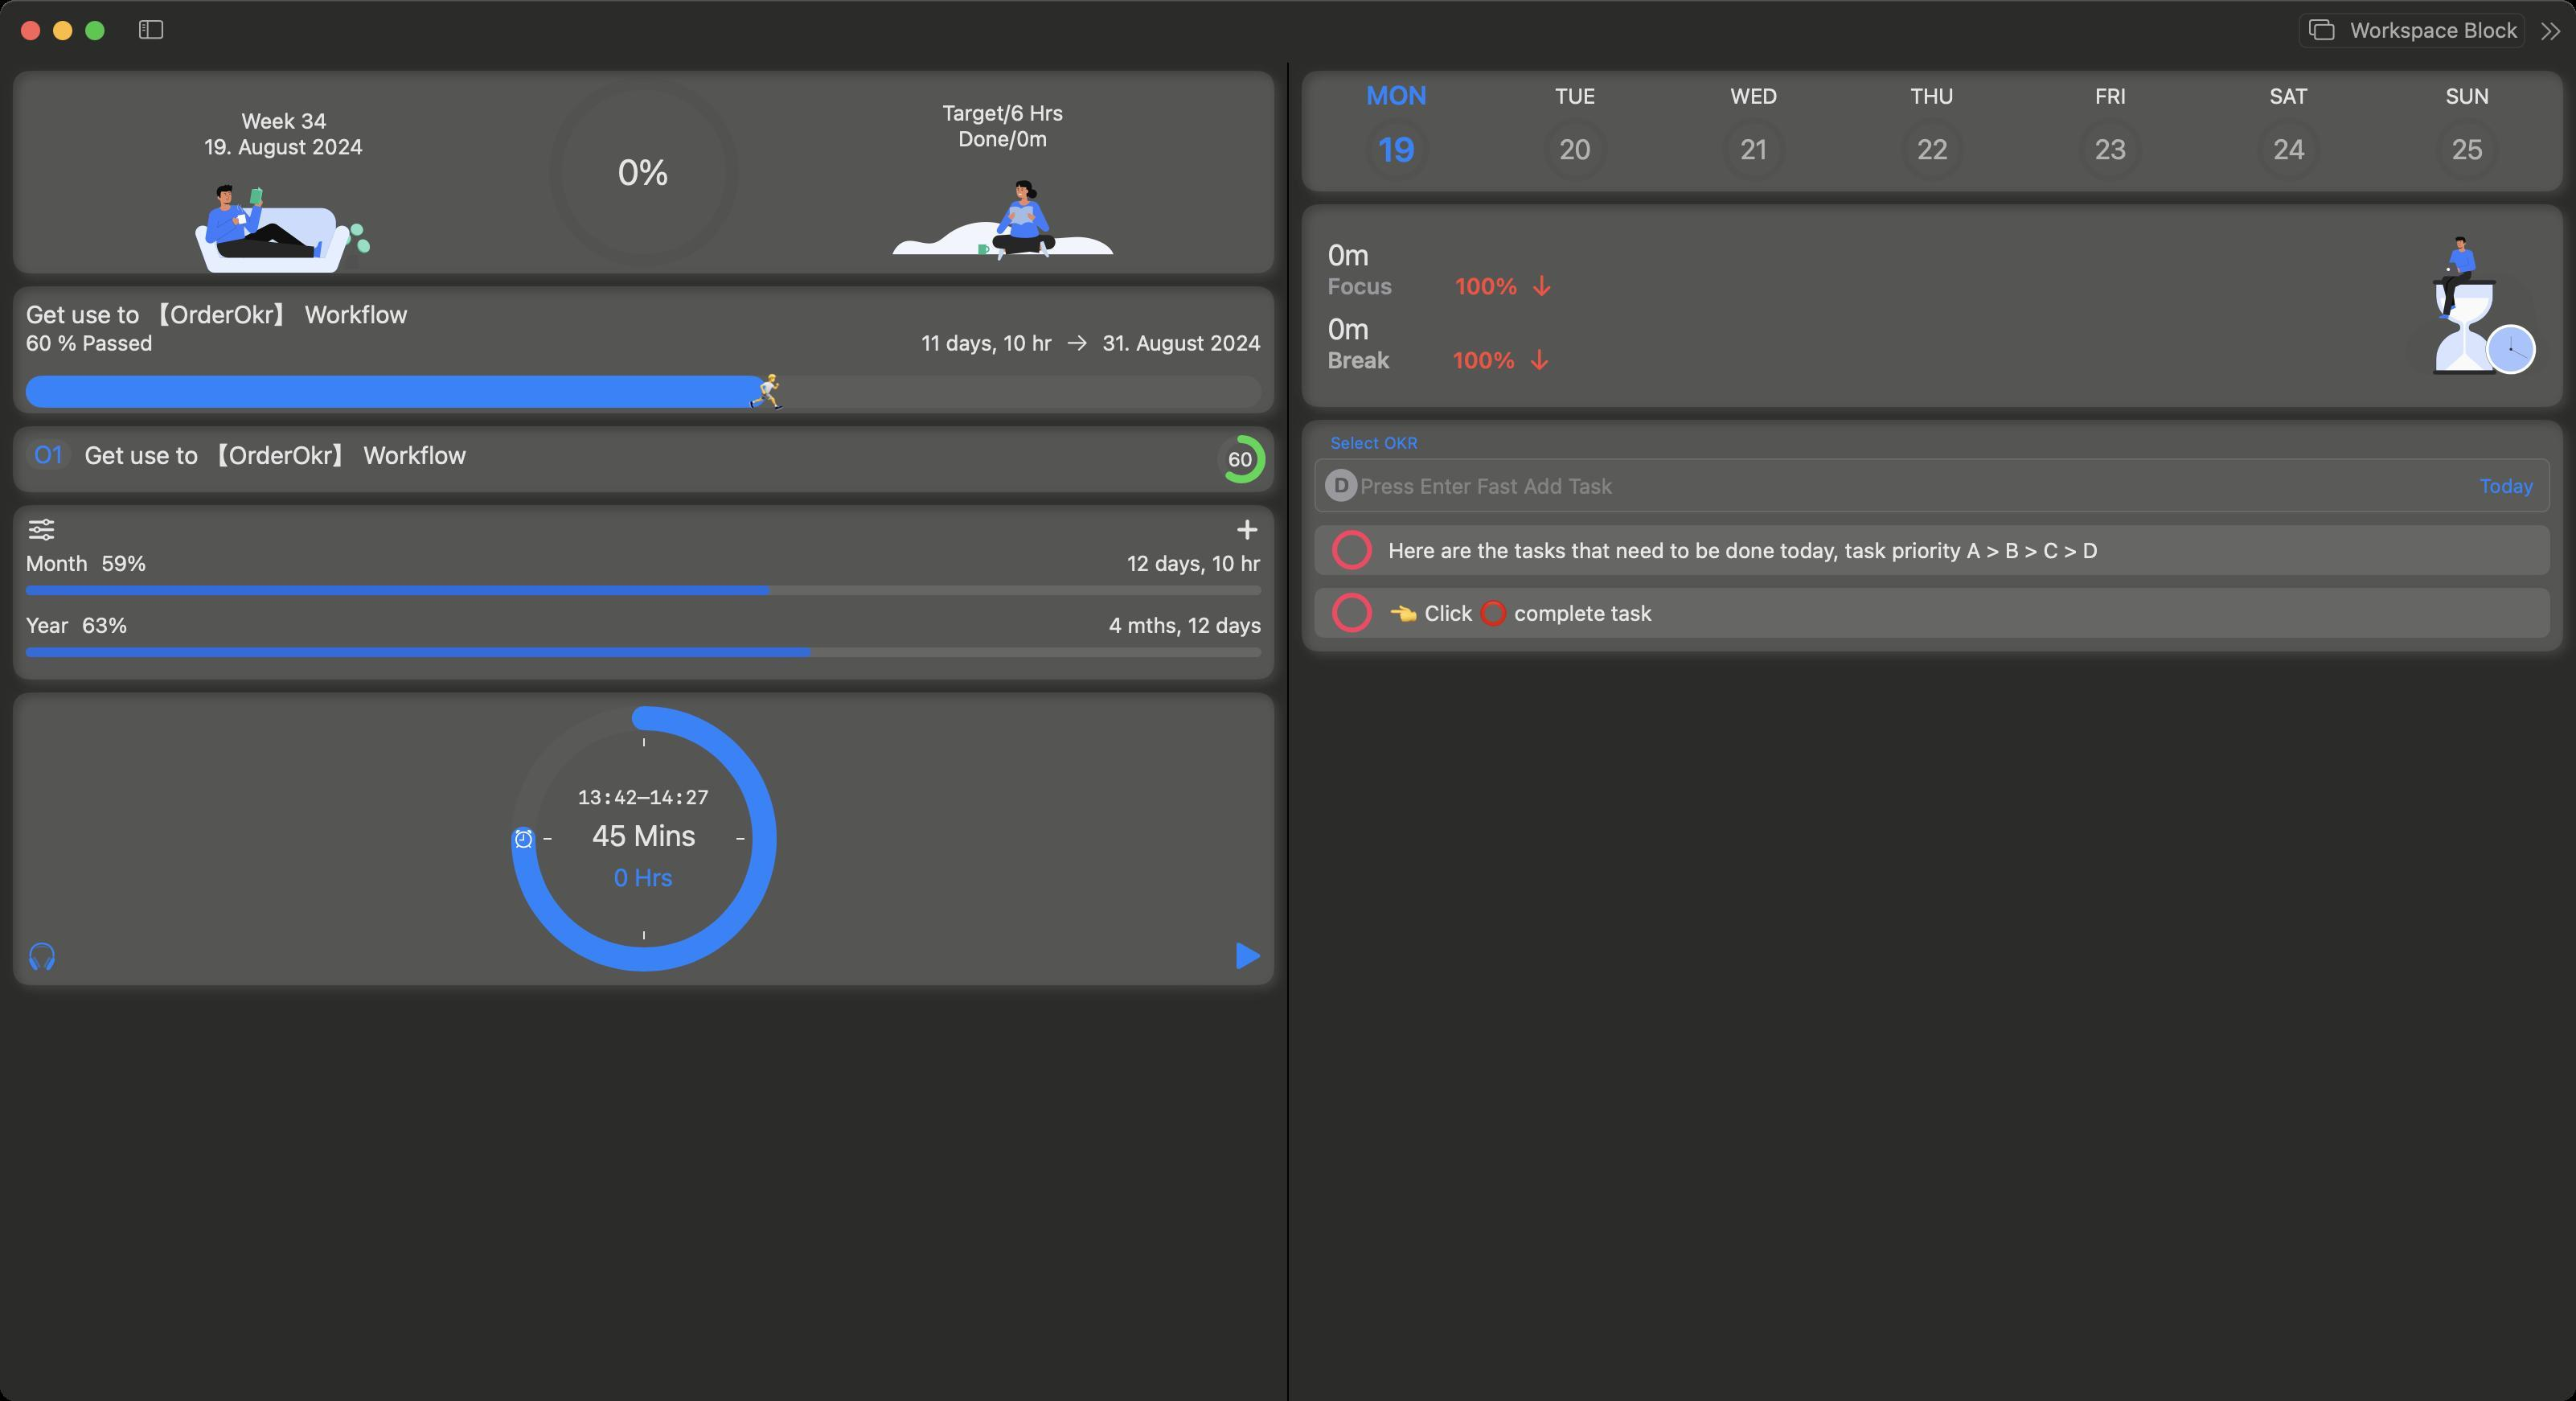
Accessibility tree:
{"name": "Agenda", "role": "AXWindow", "description": null, "role_description": "standard window", "value": null, "position": "10.00;122.00", "size": "1602;871", "children": [{"name": null, "role": "AXGroup", "description": null, "role_description": "group", "value": null, "position": "0.00;0.00", "size": "1602;871", "children": [{"name": null, "role": "AXSplitGroup", "description": null, "role_description": "split group", "value": null, "position": "0.00;0.00", "size": "1602;871", "children": [{"name": null, "role": "AXSplitter", "description": null, "role_description": "splitter", "value": -1.0, "position": "-1.00;38.00", "size": "1;833", "children": []}, {"name": null, "role": "AXGroup", "description": null, "role_description": "group", "value": null, "position": "0.00;0.00", "size": "1602;871", "children": [{"name": null, "role": "AXSplitGroup", "description": null, "role_description": "split group", "value": null, "position": "0.00;39.00", "size": "1602;832", "children": [{"name": null, "role": "AXGroup", "description": null, "role_description": "group", "value": null, "position": "0.00;39.00", "size": "800;832", "children": [{"name": null, "role": "AXScrollArea", "description": null, "role_description": "scroll area", "value": null, "position": "0.00;39.00", "size": "800;832", "children": [{"name": null, "role": "AXStaticText", "description": null, "role_description": "text", "value": "Week 34", "position": "149.88;67.00", "size": "54;16", "children": []}, {"name": null, "role": "AXStaticText", "description": null, "role_description": "text", "value": "Target/", "position": "586.12;62.00", "size": "42;16", "children": []}, {"name": null, "role": "AXStaticText", "description": null, "role_description": "text", "value": "6 Hrs", "position": "628.62;62.00", "size": "33;16", "children": []}, {"name": null, "role": "AXStaticText", "description": null, "role_description": "text", "value": "19. August 2024", "position": "127.12;83.00", "size": "99;16", "children": []}, {"name": null, "role": "AXStaticText", "description": null, "role_description": "text", "value": "Done/", "position": "596.12;78.00", "size": "36;16", "children": []}, {"name": null, "role": "AXStaticText", "description": null, "role_description": "text", "value": "0m", "position": "632.12;78.00", "size": "20;16", "children": []}, {"name": null, "role": "AXStaticText", "description": null, "role_description": "text", "value": "0%", "position": "384.00;94.00", "size": "32;26", "children": []}, {"name": null, "role": "AXImage", "description": "stayReading", "role_description": "image", "value": null, "position": "121.50;114.50", "size": "110;55", "children": []}, {"name": null, "role": "AXImage", "description": "sitreading", "role_description": "image", "value": null, "position": "555.00;112.00", "size": "138;50", "children": []}, {"name": null, "role": "AXStaticText", "description": null, "role_description": "text", "value": "Get use to 【OrderOkr】 Workflow", "position": "16.00;186.00", "size": "238;19", "children": []}, {"name": null, "role": "AXStaticText", "description": null, "role_description": "text", "value": "60 % Passed", "position": "16.00;205.00", "size": "80;16", "children": []}, {"name": null, "role": "AXStaticText", "description": null, "role_description": "text", "value": "11 days, 10 hr", "position": "573.00;205.00", "size": "82;16", "children": []}, {"name": null, "role": "AXImage", "description": "Right", "role_description": "image", "value": null, "position": "664.00;208.00", "size": "12;10", "children": []}, {"name": null, "role": "AXStaticText", "description": null, "role_description": "text", "value": "31. August 2024", "position": "685.50;205.00", "size": "99;16", "children": []}, {"name": null, "role": "AXStaticText", "description": null, "role_description": "text", "value": "🏃", "position": "462.00;229.00", "size": "28;29", "children": []}, {"name": null, "role": "AXStaticText", "description": null, "role_description": "text", "value": "O1", "position": "21.00;273.15", "size": "18;19", "children": []}, {"name": null, "role": "AXStaticText", "description": null, "role_description": "text", "value": "Get use to 【OrderOkr】 Workflow", "position": "52.50;273.65", "size": "238;19", "children": []}, {"name": null, "role": "AXButton", "description": "60", "role_description": "button", "value": null, "position": "759.50;270.50", "size": "28;30", "children": []}, {"name": null, "role": "AXButton", "description": "Edit", "role_description": "button", "value": null, "position": "18.00;322.50", "size": "16;14", "children": []}, {"name": null, "role": "AXButton", "description": "Add", "role_description": "button", "value": null, "position": "769.50;323.00", "size": "13;13", "children": []}, {"name": null, "role": "AXProgressIndicator", "description": "Month, 59%, 12 days, 10 hr", "role_description": "progress indicator", "value": 0.5990725598691727, "position": "16.00;341.89", "size": "768;34", "children": []}, {"name": null, "role": "AXProgressIndicator", "description": "Year, 63%, 4 mths, 12 days", "role_description": "progress indicator", "value": 0.6325945518263354, "position": "16.00;380.64", "size": "768;34", "children": []}, {"name": null, "role": "AXStaticText", "description": null, "role_description": "text", "value": "13:42–14:27", "position": "359.25;488.14", "size": "82;15", "children": []}, {"name": null, "role": "AXImage", "description": "Alarm", "role_description": "image", "value": null, "position": "320.50;516.00", "size": "10;12", "children": []}, {"name": null, "role": "AXStaticText", "description": null, "role_description": "text", "value": "45 Mins", "position": "367.75;509.14", "size": "65;21", "children": []}, {"name": null, "role": "AXStaticText", "description": null, "role_description": "text", "value": "0 Hrs", "position": "381.50;536.14", "size": "38;19", "children": []}, {"name": null, "role": "AXButton", "description": "Airpods Max", "role_description": "button", "value": null, "position": "18.00;586.00", "size": "16;18", "children": []}, {"name": null, "role": "AXButton", "description": "Play", "role_description": "button", "value": null, "position": "769.00;586.00", "size": "15;17", "children": []}]}]}, {"name": null, "role": "AXSplitter", "description": null, "role_description": "splitter", "value": 800.5, "position": "800.50;39.00", "size": "1;832", "children": []}, {"name": null, "role": "AXGroup", "description": null, "role_description": "group", "value": null, "position": "801.50;39.00", "size": "800;832", "children": [{"name": null, "role": "AXScrollArea", "description": null, "role_description": "scroll area", "value": null, "position": "801.50;39.00", "size": "800;832", "children": [{"name": null, "role": "AXStaticText", "description": null, "role_description": "text", "value": "MON", "position": "849.71;50.00", "size": "39;19", "children": []}, {"name": null, "role": "AXStaticText", "description": null, "role_description": "text", "value": "TUE", "position": "967.14;51.50", "size": "26;16", "children": []}, {"name": null, "role": "AXStaticText", "description": null, "role_description": "text", "value": "WED", "position": "1075.82;51.50", "size": "30;16", "children": []}, {"name": null, "role": "AXStaticText", "description": null, "role_description": "text", "value": "THU", "position": "1188.00;51.50", "size": "28;16", "children": []}, {"name": null, "role": "AXStaticText", "description": null, "role_description": "text", "value": "FRI", "position": "1302.93;51.50", "size": "20;16", "children": []}, {"name": null, "role": "AXStaticText", "description": null, "role_description": "text", "value": "SAT", "position": "1411.61;51.50", "size": "24;16", "children": []}, {"name": null, "role": "AXStaticText", "description": null, "role_description": "text", "value": "SUN", "position": "1520.79;51.50", "size": "28;16", "children": []}, {"name": null, "role": "AXStaticText", "description": null, "role_description": "text", "value": "19", "position": "857.21;80.50", "size": "24;25", "children": []}, {"name": null, "role": "AXStaticText", "description": null, "role_description": "text", "value": "20", "position": "969.64;83.00", "size": "20;20", "children": []}, {"name": null, "role": "AXStaticText", "description": null, "role_description": "text", "value": "21", "position": "1082.07;83.00", "size": "18;20", "children": []}, {"name": null, "role": "AXStaticText", "description": null, "role_description": "text", "value": "22", "position": "1191.75;83.00", "size": "20;20", "children": []}, {"name": null, "role": "AXStaticText", "description": null, "role_description": "text", "value": "23", "position": "1302.43;83.00", "size": "20;20", "children": []}, {"name": null, "role": "AXStaticText", "description": null, "role_description": "text", "value": "24", "position": "1413.36;83.00", "size": "20;20", "children": []}, {"name": null, "role": "AXStaticText", "description": null, "role_description": "text", "value": "25", "position": "1524.54;83.00", "size": "20;20", "children": []}, {"name": null, "role": "AXStaticText", "description": null, "role_description": "text", "value": "0m", "position": "825.50;148.00", "size": "26;21", "children": []}, {"name": null, "role": "AXStaticText", "description": null, "role_description": "text", "value": "Focus", "position": "825.50;169.00", "size": "40;17", "children": []}, {"name": null, "role": "AXStaticText", "description": null, "role_description": "text", "value": "100%", "position": "905.00;169.00", "size": "39;17", "children": []}, {"name": null, "role": "AXImage", "description": "Down", "role_description": "image", "value": null, "position": "953.50;171.00", "size": "11;14", "children": []}, {"name": null, "role": "AXStaticText", "description": null, "role_description": "text", "value": "0m", "position": "825.50;194.00", "size": "26;21", "children": []}, {"name": null, "role": "AXStaticText", "description": null, "role_description": "text", "value": "Break", "position": "825.50;215.00", "size": "39;17", "children": []}, {"name": null, "role": "AXStaticText", "description": null, "role_description": "text", "value": "100%", "position": "903.50;215.00", "size": "39;17", "children": []}, {"name": null, "role": "AXImage", "description": "Down", "role_description": "image", "value": null, "position": "952.00;217.00", "size": "11;14", "children": []}, {"name": null, "role": "AXImage", "description": "Save", "role_description": "image", "value": null, "position": "1496.00;147.00", "size": "90;86", "children": []}, {"name": null, "role": "AXOpaqueProviderGroup", "description": null, "role_description": "list", "value": null, "position": "817.50;269.00", "size": "768;128", "children": [{"name": null, "role": "AXGroup", "description": null, "role_description": "group", "value": null, "position": "817.50;269.00", "size": "768;50", "children": [{"name": null, "role": "AXHeading", "description": "Select OKR", "role_description": "heading", "value": null, "position": "827.50;269.00", "size": "54;13", "children": []}, {"name": null, "role": "AXImage", "description": "d.circle.fill", "role_description": "image", "value": null, "position": "824.00;291.50", "size": "20;20", "children": []}, {"name": null, "role": "AXTextField", "description": null, "role_description": "text field", "value": "", "position": "846.00;294.00", "size": "691;16", "children": []}, {"name": null, "role": "AXButton", "description": "Today", "role_description": "button", "value": null, "position": "1542.00;294.25", "size": "34;15", "children": []}]}, {"name": null, "role": "AXButton", "description": "circle", "role_description": "button", "value": null, "position": "828.50;329.50", "size": "25;25", "children": []}, {"name": null, "role": "AXStaticText", "description": null, "role_description": "text", "value": "Here are the tasks that need to be done today, task priority A > B > C > D", "position": "863.50;334.00", "size": "442;16", "children": []}, {"name": null, "role": "AXButton", "description": "circle", "role_description": "button", "value": null, "position": "828.50;368.50", "size": "25;25", "children": []}, {"name": null, "role": "AXStaticText", "description": null, "role_description": "text", "value": "👈 Click ⭕️ complete task", "position": "863.50;373.00", "size": "164;16", "children": []}]}]}]}]}]}]}]}, {"name": null, "role": "AXGroup", "description": null, "role_description": "group", "value": null, "position": "0.00;0.00", "size": "1602;38", "children": []}, {"name": null, "role": "AXToolbar", "description": null, "role_description": "toolbar", "value": null, "position": "0.00;0.00", "size": "1602;38", "children": [{"name": null, "role": "AXButton", "description": "Show Sidebar", "role_description": "button", "value": null, "position": "76.00;0.00", "size": "36;38", "children": [{"name": null, "role": "AXButton", "description": "Show Sidebar", "role_description": "button", "value": null, "position": "85.00;8.00", "size": "18;16", "children": []}]}, {"name": null, "role": "AXButton", "description": "Workspace Block", "role_description": "button", "value": null, "position": "1425.00;0.00", "size": "150;38", "children": [{"name": null, "role": "AXButton", "description": "Workspace Block", "role_description": "button", "value": null, "position": "1434.50;9.00", "size": "132;16", "children": []}]}, {"name": null, "role": "AXPopUpButton", "description": "more toolbar items", "role_description": "pop up button", "value": null, "position": "1571.00;12.00", "size": "26;14", "children": []}]}, {"name": null, "role": "AXButton", "description": null, "role_description": "close button", "value": null, "position": "12.00;11.00", "size": "14;16", "children": []}, {"name": null, "role": "AXButton", "description": null, "role_description": "full screen button", "value": null, "position": "52.00;11.00", "size": "14;16", "children": [{"name": null, "role": "AXGroup", "description": null, "role_description": "group", "value": null, "position": "52.00;11.00", "size": "14;16", "children": [{"name": null, "role": "AXGroup", "description": null, "role_description": "group", "value": null, "position": "52.00;11.00", "size": "14;16", "children": []}]}]}, {"name": null, "role": "AXButton", "description": null, "role_description": "minimize button", "value": null, "position": "32.00;11.00", "size": "14;16", "children": []}]}